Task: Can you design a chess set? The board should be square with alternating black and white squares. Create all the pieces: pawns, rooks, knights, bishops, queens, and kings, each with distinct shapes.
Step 2944:
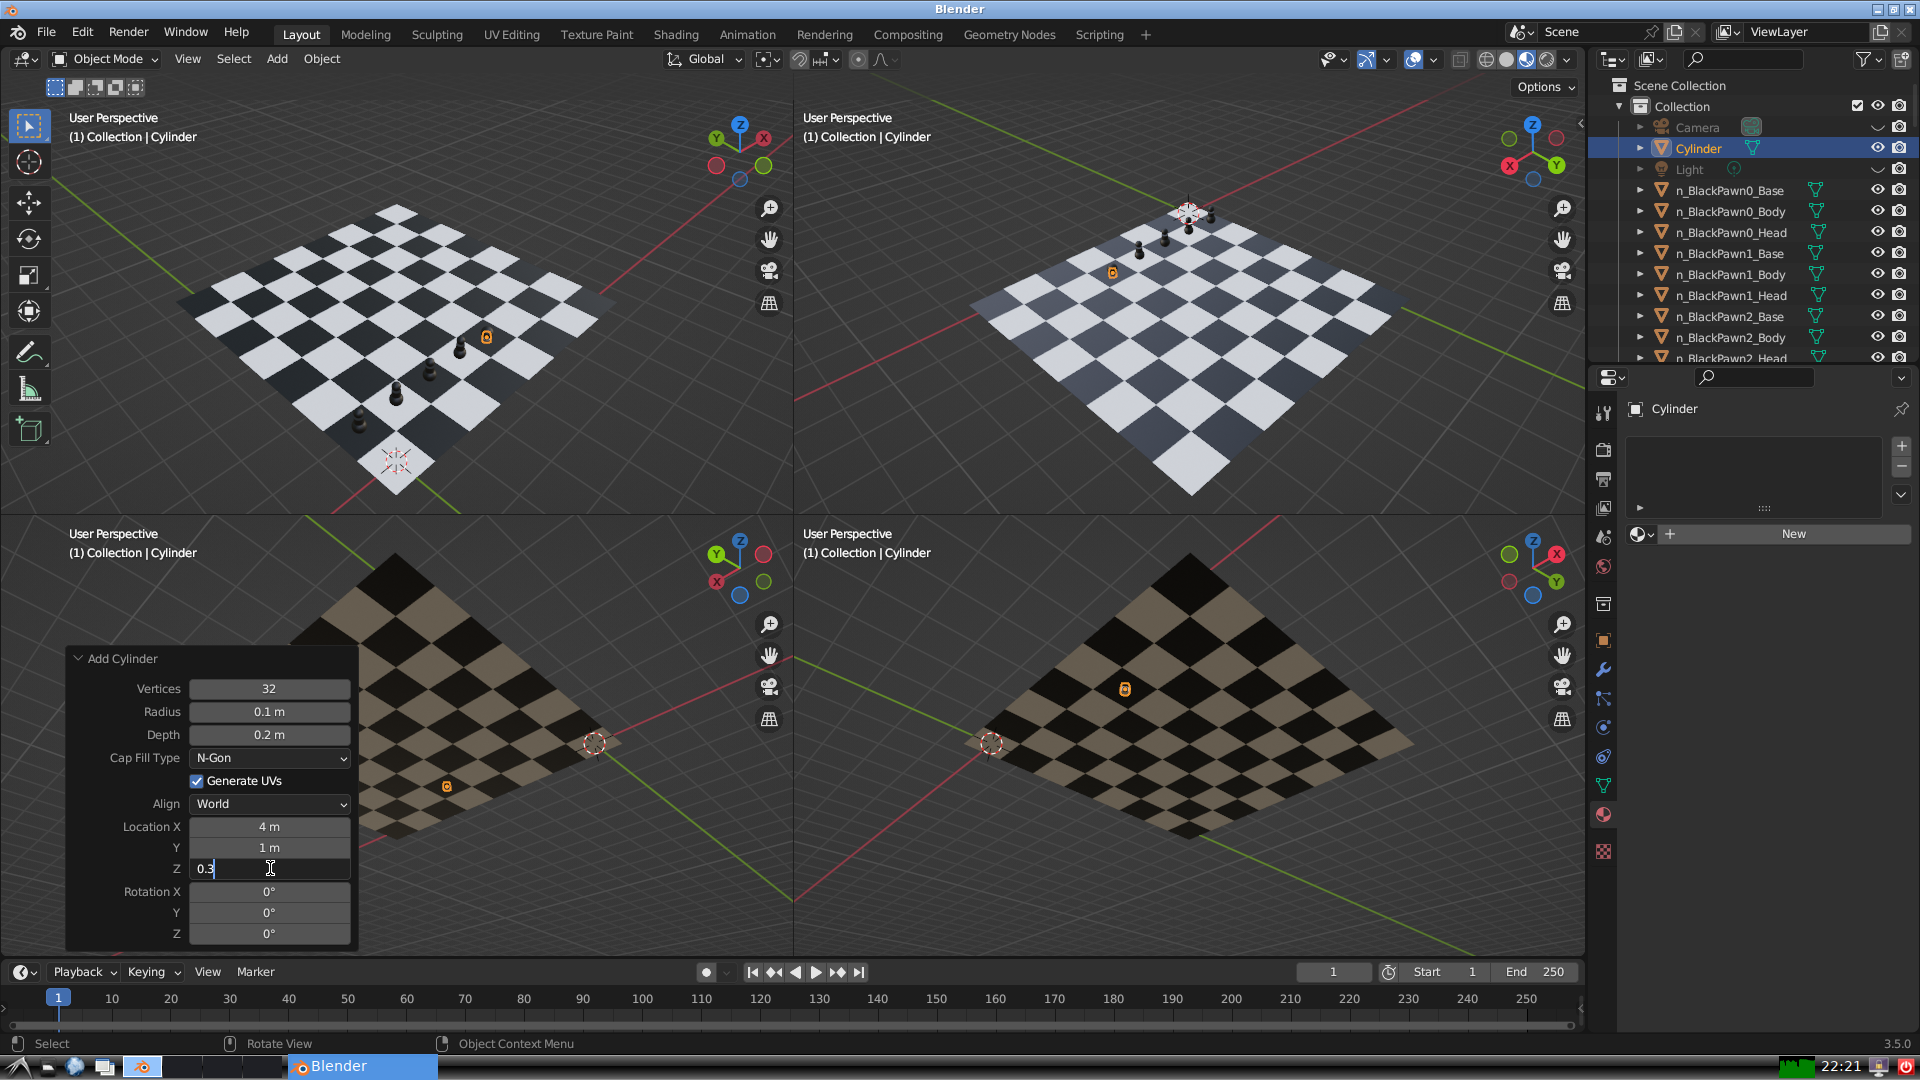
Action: {"key_press": ['Return']}